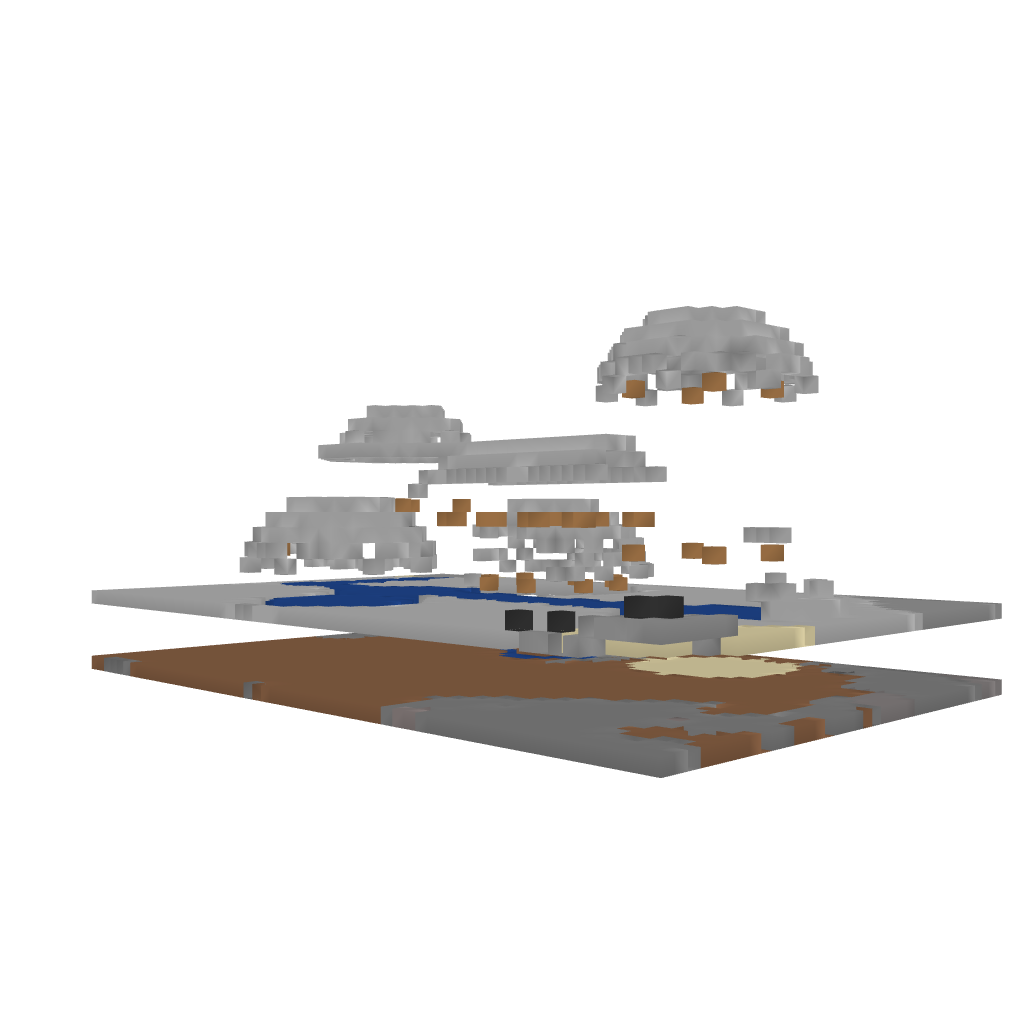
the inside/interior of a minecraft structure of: Water Palace